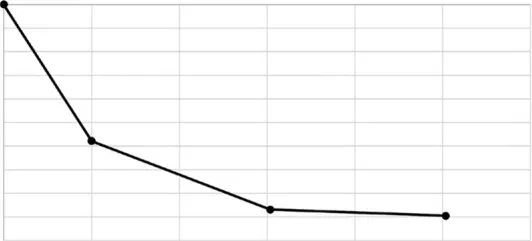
Response to therapy as assessed by RECIST 1.1. Response plateau was achieved at week 12, with 45% decrease in size of the lesion.
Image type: chart (chart)